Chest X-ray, PA view. Patient: 60 years old, sex M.
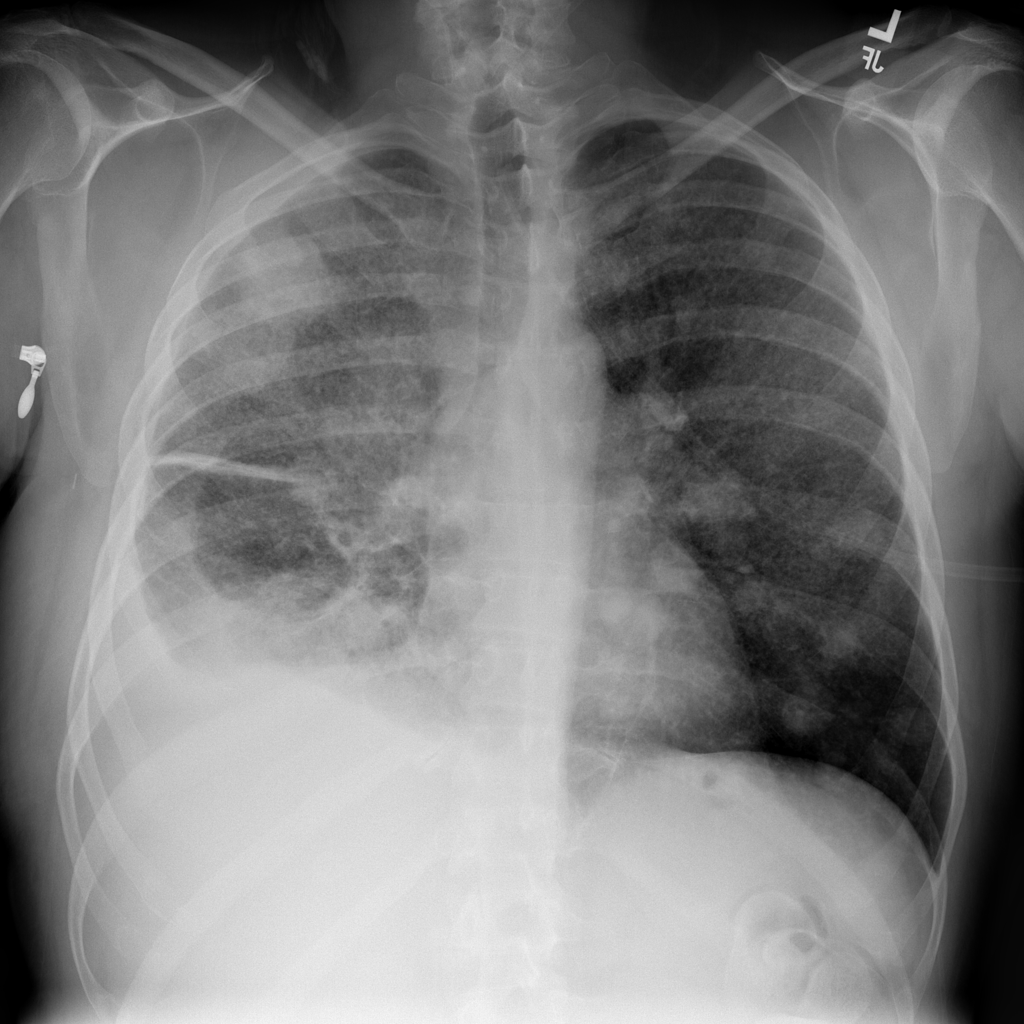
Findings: Effusion, Mass, Nodule